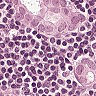
Metastatic tissue present: yes